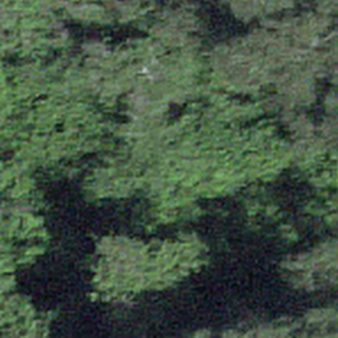
Label: other